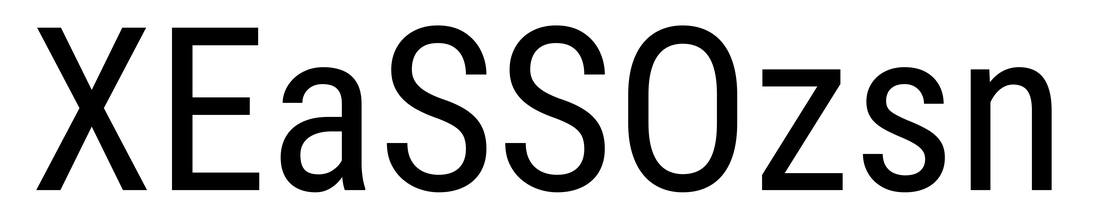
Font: Roboto_Condensed_Regular